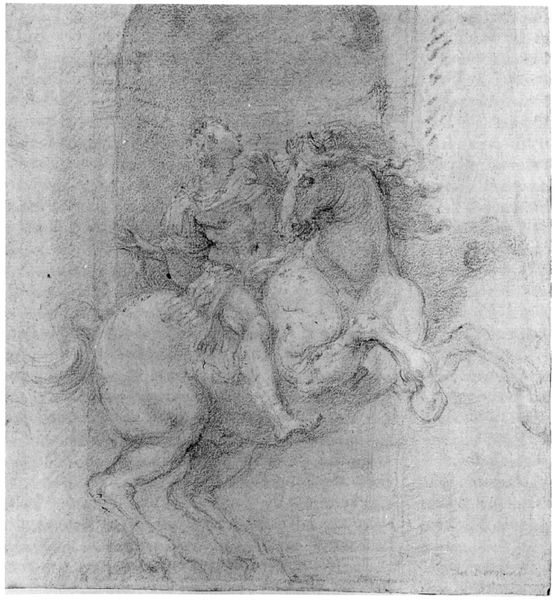
Titel: Studie für die Reiterstatue Constantins in St. Peter in Rom
Künstler: Giovanni Lorenzo Bernini
Institution: Madrid, Academia de San Fernando
Schlagwörter: mann, frau, gewand, pferd, reiter, hufe, mähne, schweif, bein, tor, springen, wei?